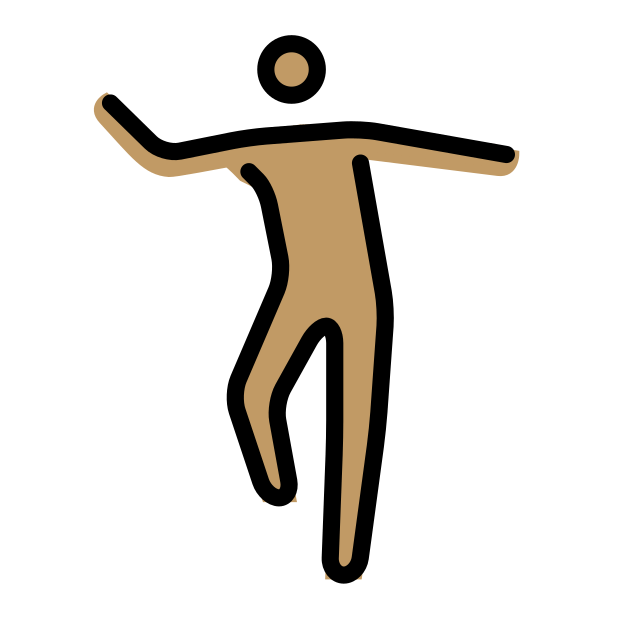
man dancing: medium skin tone